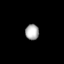
Tissue: lung
Cell type: Epithelial cells
Senescence score: 0.5834
Nuclear area (px): 205
Mean DAPI intensity: 174.38